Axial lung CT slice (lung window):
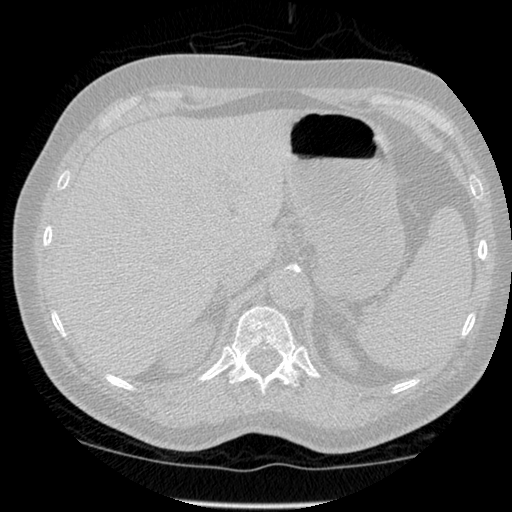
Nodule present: no